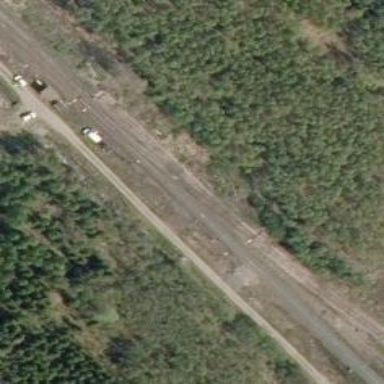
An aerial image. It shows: Railway signal.